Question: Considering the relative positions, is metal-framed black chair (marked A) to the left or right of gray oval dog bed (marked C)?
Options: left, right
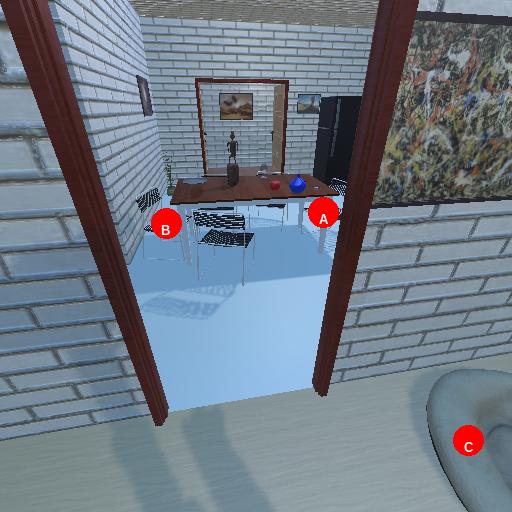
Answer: left